Question: I am looking to split a data set in half (consisting of 1000's rows) automatically as the same action needs to be done daily. The difficulty is that I need each Slot start time segment to be halved and separated so that there is a control group and a test group.
I have attached a screenshot showing the data on the left (Slot start segments go from 05:30 all the way to 23:00 in 30 minute segments), then what my expected output is like on the right.
I suspect some VBA script will be required (no idea where to even start) - worth noting that the data will always be copied into the same cells, but the amount of data can vary as well as how many deliveries are in each time slot.
Screenshot of the data set on the left with the desired outcome on the right --

Sample
| Customer No. | Delivery Date | Slot Start | Date Created |
| ------------ | ------------- | ---------- | ------------ |
| 53930360 | 44855 | 05:30 | 44857 |
| 63544585 | 44855 | 05:30 | 44857 |
| 63541128 | 44855 | 05:30 | 44857 |
| 63545763 | 44855 | 05:30 | 44857 |
| 63541115 | 44855 | 05:30 | 44857 |
| 63544705 | 44855 | 05:30 | 44857 |
| 63537186 | 44855 | 05:30 | 44857 |
| 63537827 | 44855 | 05:30 | 44857 |
| 63501434 | 44855 | 06:00 | 44857 |
| 63541573 | 44855 | 06:00 | 44857 |
| 63518156 | 44855 | 06:00 | 44857 |
| 63512742 | 44855 | 06:00 | 44857 |
| 63542098 | 44855 | 06:00 | 44857 |
| 63542387 | 44855 | 06:00 | 44857 |
| 44643633 | 44855 | 06:00 | 44857 |
| 50709070 | 44855 | 06:00 | 44857 |
| 60258231 | 44855 | 06:00 | 44857 |
| 63475911 | 44855 | 06:00 | 44857 |
| 63538324 | 44855 | 06:00 | 44857 |
| 63528634 | 44855 | 06:00 | 44857 |
| 63535031 | 44855 | 06:00 | 44857 |
| 63534306 | 44855 | 06:00 | 44857 |
| 63532381 | 44855 | 06:00 | 44857 |
| 63547783 | 44855 | 06:00 | 44857 |
| 63518590 | 44855 | 06:00 | 44857 |
| 63539583 | 44855 | 06:00 | 44857 |
| 62220268 | 44855 | 06:00 | 44857 |
Desired output
| Customer No. | Delivery Date | Slot Start | Date Created | Customer No. | Delivery Date | Slot Start | Date Created |
| ------------ | ------------- | ---------- | ------------ | ------------ | ------------- | ---------- | ------------ |
| 53930360 | 44855 | 05:30 | 44857 | 63541115 | 44855 | 05:30 | 44857 |
| 63544585 | 44855 | 05:30 | 44857 | 63544705 | 44855 | 05:30 | 44857 |
| 63541128 | 44855 | 05:30 | 44857 | 63537186 | 44855 | 05:30 | 44857 |
| 63545763 | 44855 | 05:30 | 44857 | 63537827 | 44855 | 05:30 | 44857 |
| 63501434 | 44855 | 06:00 | 44857 | 63475911 | 44855 | 06:00 | 44857 |
| 63541573 | 44855 | 06:00 | 44857 | 63538324 | 44855 | 06:00 | 44857 |
| 63518156 | 44855 | 06:00 | 44857 | 63528634 | 44855 | 06:00 | 44857 |
| 63512742 | 44855 | 06:00 | 44857 | 63535031 | 44855 | 06:00 | 44857 |
| 63542098 | 44855 | 06:00 | 44857 | 63534306 | 44855 | 06:00 | 44857 |
| 63542387 | 44855 | 06:00 | 44857 | 63532381 | 44855 | 06:00 | 44857 |
| 44643633 | 44855 | 06:00 | 44857 | 63547783 | 44855 | 06:00 | 44857 |
| 50709070 | 44855 | 06:00 | 44857 | 63518590 | 44855 | 06:00 | 44857 |
| 60258231 | 44855 | 06:00 | 44857 | 63539583 | 44855 | 06:00 | 44857 |
| | | | | 62220268 | 44855 | 06:00 | 44857 |
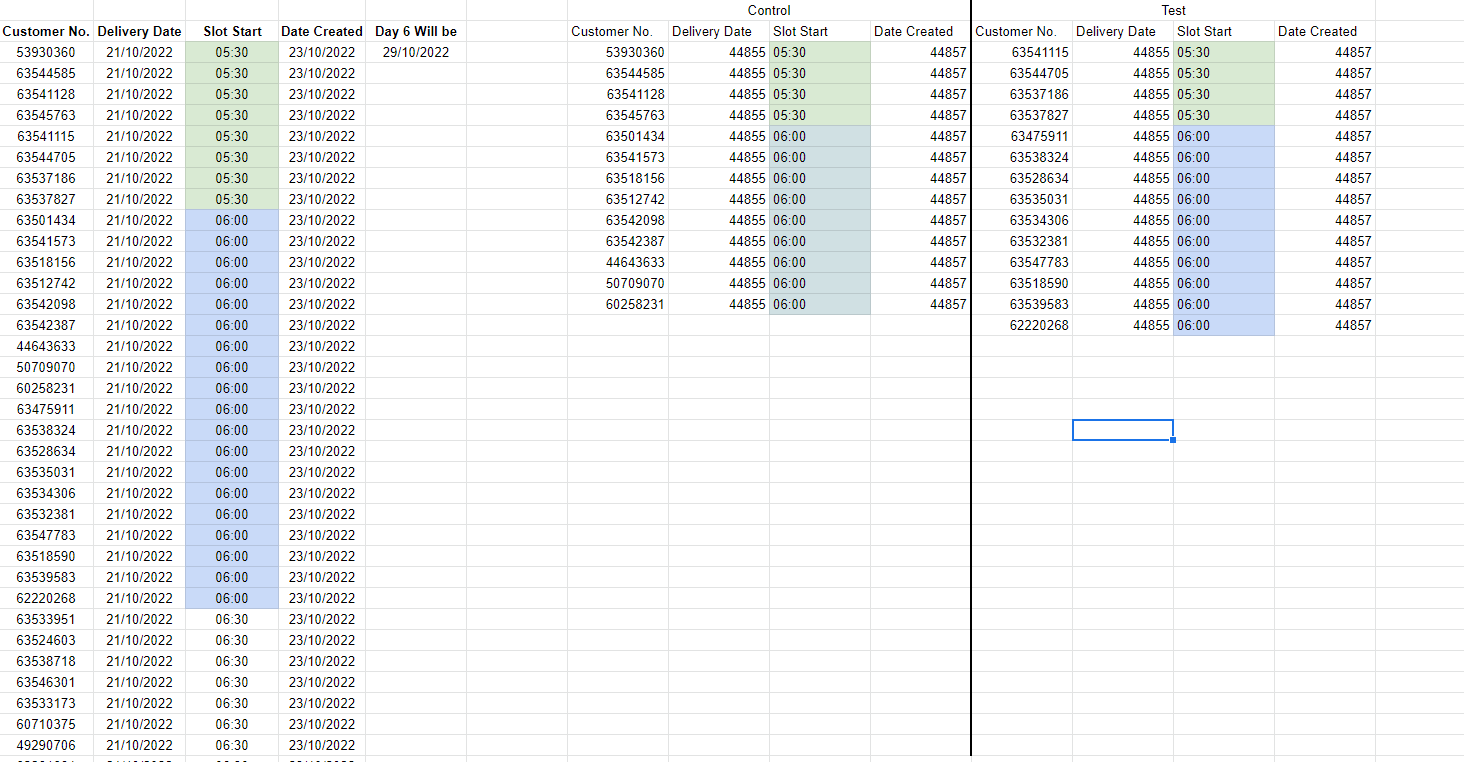
Answer: The accepted answer is elegant and achieves what the OP needs. If someone wants to go the Apps Script way, here's one approach:
'''
function myFunction() {
const ss = SpreadsheetApp.getActiveSpreadsheet();
const rawSheet = ss.getSheetByName('Raw');
const testSheet = ss.getSheetByName('Test Group');
const controlSheet = ss.getSheetByName('Control Group');
const rawData = rawSheet.getDataRange().getDisplayValues(); // Returns a 2D array
const headerRow = rawData.shift();
const timestampColumn = rawData.map(row => row[2])
const uniqueTimestamps = timestampColumn.filter((time, index) => timestampColumn.indexOf(time) === index);
let testGroupAll = [headerRow];
let controlGroupAll = [headerRow];
for (time of uniqueTimestamps) {
// slotData is test group after splicing below
const slotData = rawData.filter(row => row[2] === time);
const controlGroup = slotData.splice(0, Math.round(slotData.length / 2));
Logger.log(slotData); // test group - 2D array
Logger.log(controlGroup); // 2D array
testGroupAll = testGroupAll.concat(slotData);
controlGroupAll = controlGroupAll.concat(controlGroup);
}
Logger.log(testGroupAll);
Logger.log(controlGroupAll);
testSheet.getDataRange().clear();
controlSheet.getDataRange().clear();
testSheet.getRange(1, 1, testGroupAll.length, 4).setValues(testGroupAll);
controlSheet.getRange(1, 1, controlGroupAll.length, 4).setValues(controlGroupAll);
}
'''
[Edit]: That was unexpected. Thank you for reconsidering and marking this as the accepted answer. I'd like to reiterate that the answer from @player0 is elegant, though not comprehensible, but that's due to the nature of formulae themselves - be it Google Sheets or good old MS Excel.
Those who are familiar with Google Sheets formulae would see that the use of 'QUERY' with 'limit' and 'offset' alone takes away a lot of complexity that would otherwise have been there.